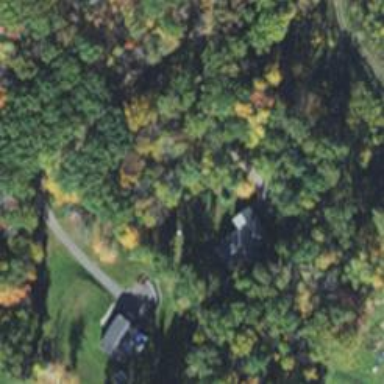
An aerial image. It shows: Driveway.